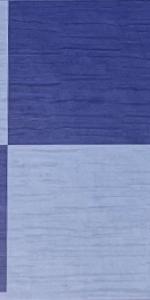
Label: Empty